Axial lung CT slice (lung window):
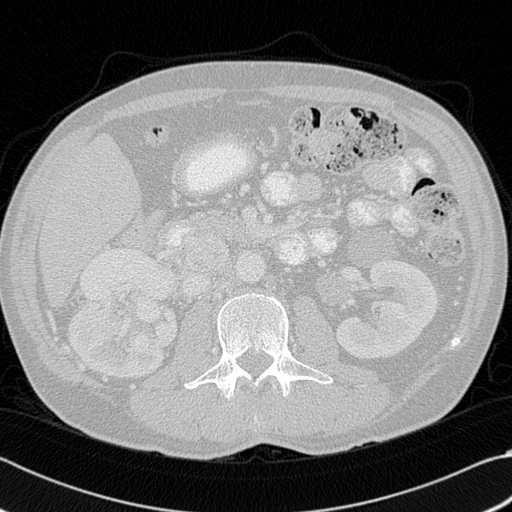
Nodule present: no